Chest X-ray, PA view. Patient: 61 years old, sex M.
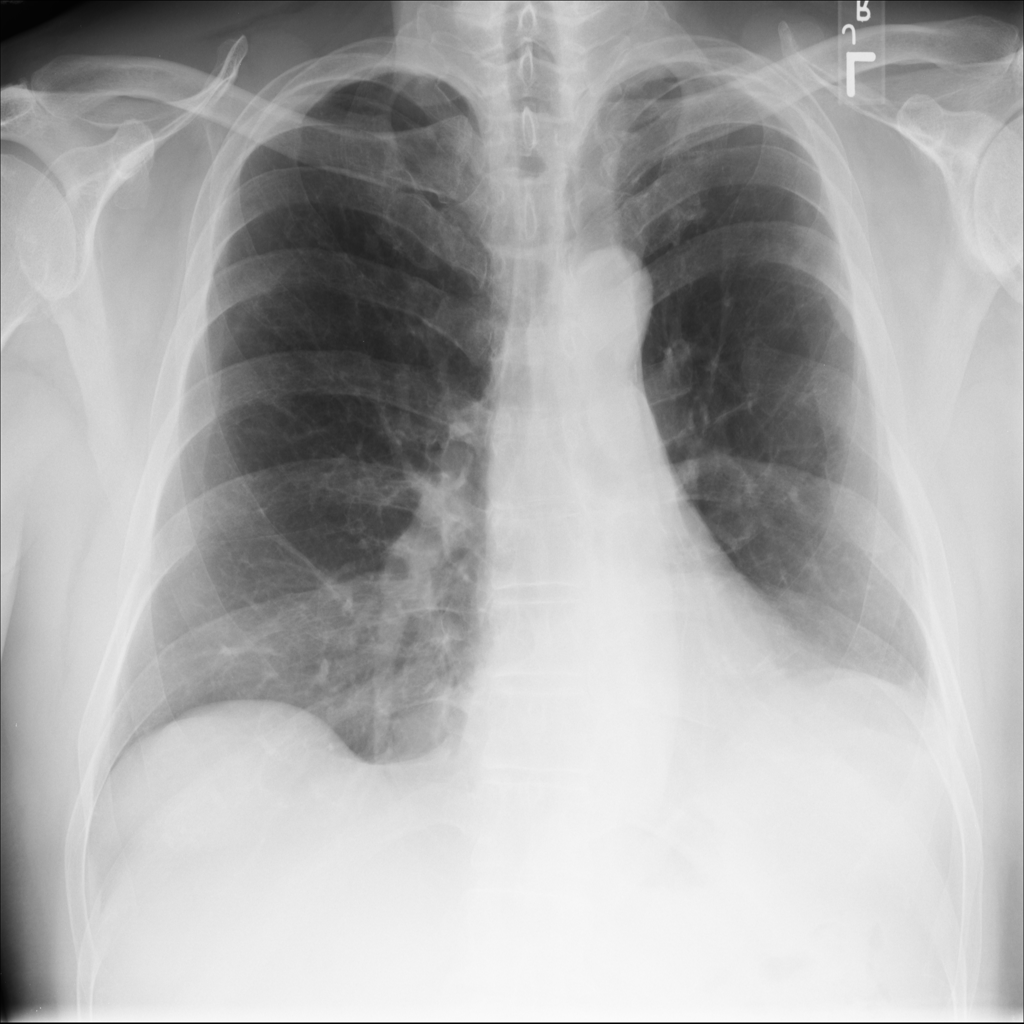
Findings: No Finding